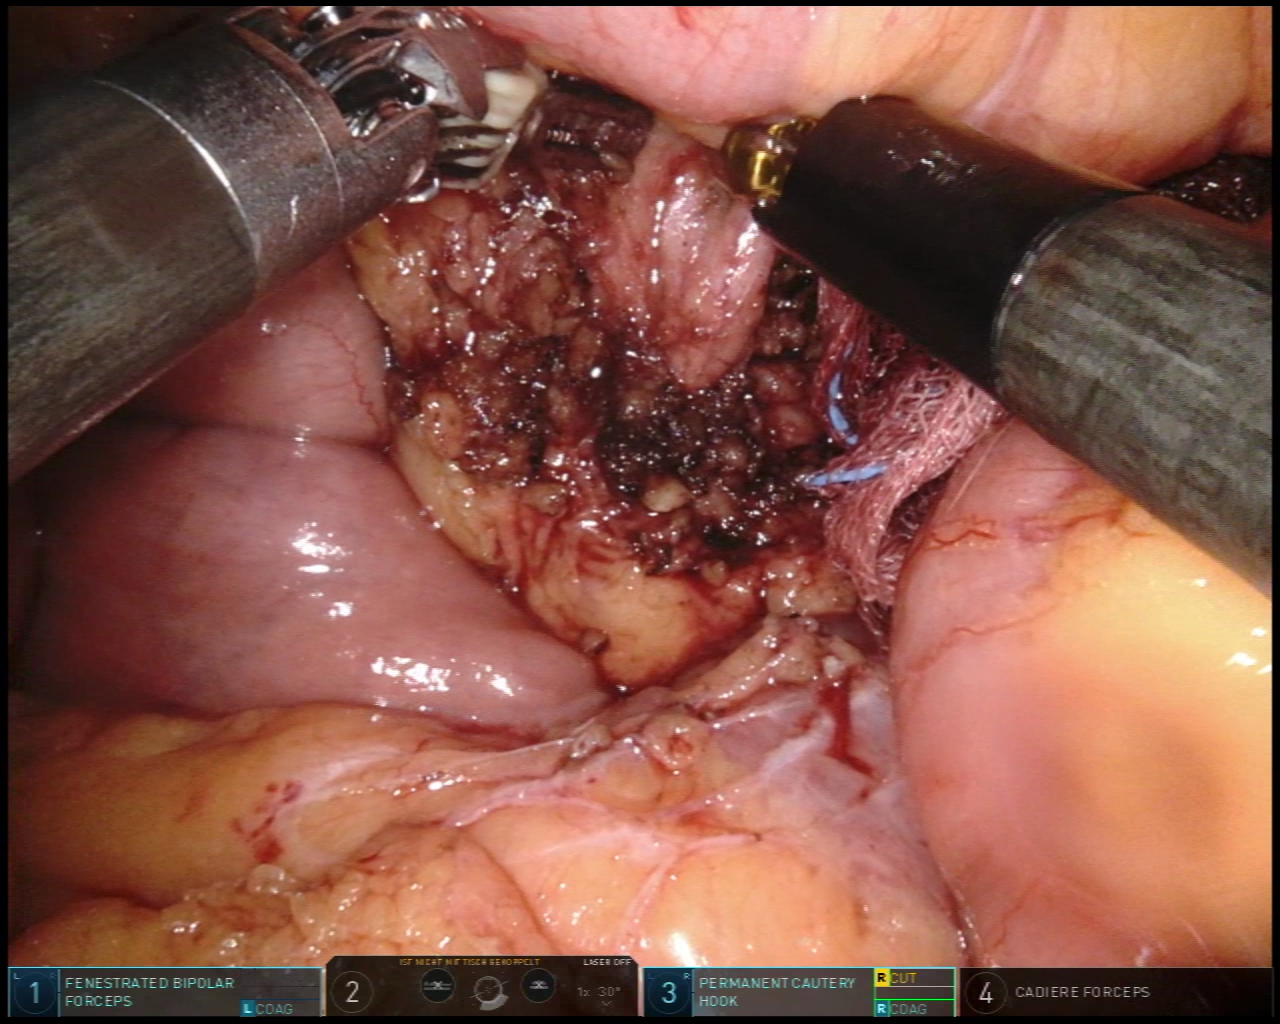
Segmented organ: inferior_mesenteric_artery
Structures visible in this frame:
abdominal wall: no
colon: yes
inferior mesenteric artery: yes
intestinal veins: no
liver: no
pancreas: no
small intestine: yes
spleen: no
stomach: no
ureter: no
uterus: no
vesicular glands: no